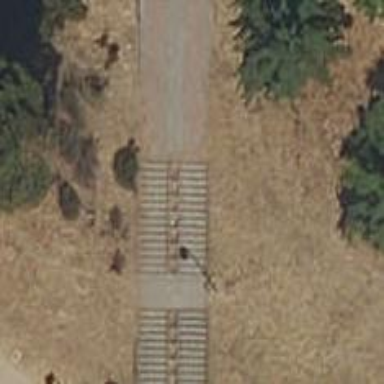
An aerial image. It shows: Concrete footway.